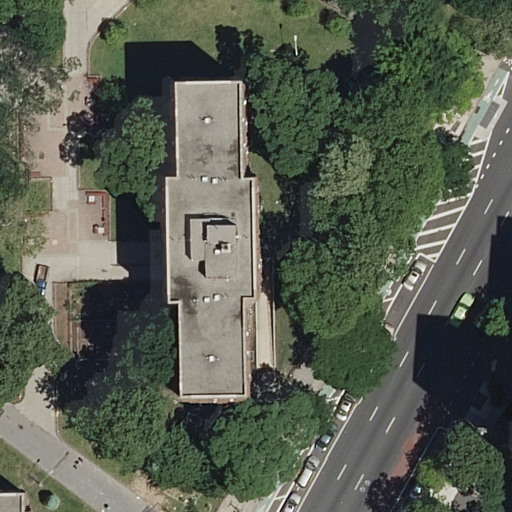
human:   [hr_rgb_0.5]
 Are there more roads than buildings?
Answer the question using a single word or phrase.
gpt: yes

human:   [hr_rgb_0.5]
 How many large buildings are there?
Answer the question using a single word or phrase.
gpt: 2

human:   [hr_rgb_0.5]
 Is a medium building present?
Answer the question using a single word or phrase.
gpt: no

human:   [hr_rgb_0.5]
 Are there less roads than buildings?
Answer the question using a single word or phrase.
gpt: no

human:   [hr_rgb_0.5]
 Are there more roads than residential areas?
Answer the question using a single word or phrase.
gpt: yes

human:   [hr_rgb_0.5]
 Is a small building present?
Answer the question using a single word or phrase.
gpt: no

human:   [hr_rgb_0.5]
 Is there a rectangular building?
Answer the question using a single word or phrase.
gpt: no

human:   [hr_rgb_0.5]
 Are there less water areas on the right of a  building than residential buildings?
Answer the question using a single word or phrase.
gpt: yes

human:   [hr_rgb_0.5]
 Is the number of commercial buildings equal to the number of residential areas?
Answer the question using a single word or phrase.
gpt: no

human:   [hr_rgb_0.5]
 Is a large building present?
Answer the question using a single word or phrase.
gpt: yes

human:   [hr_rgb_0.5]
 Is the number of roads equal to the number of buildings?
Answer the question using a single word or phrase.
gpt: no

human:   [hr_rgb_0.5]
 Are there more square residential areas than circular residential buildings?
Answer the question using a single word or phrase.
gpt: no

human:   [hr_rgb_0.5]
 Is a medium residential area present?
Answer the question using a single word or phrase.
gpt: no

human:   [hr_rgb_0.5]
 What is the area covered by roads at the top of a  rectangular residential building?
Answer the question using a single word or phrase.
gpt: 0m2

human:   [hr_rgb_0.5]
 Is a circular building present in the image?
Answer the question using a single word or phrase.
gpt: no

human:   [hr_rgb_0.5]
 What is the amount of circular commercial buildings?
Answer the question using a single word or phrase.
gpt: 0

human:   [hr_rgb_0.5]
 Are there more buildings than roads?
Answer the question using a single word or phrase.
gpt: no

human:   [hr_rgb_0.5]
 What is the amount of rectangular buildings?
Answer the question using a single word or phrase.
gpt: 0

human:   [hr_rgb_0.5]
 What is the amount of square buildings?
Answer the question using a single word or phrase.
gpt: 0

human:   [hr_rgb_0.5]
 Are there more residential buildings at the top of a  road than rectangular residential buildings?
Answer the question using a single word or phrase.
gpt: yes

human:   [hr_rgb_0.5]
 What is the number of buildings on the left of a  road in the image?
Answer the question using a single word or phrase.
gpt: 2

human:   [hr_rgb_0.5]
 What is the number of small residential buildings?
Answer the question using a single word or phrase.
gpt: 0

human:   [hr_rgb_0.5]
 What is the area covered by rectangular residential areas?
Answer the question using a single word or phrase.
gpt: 9174m2

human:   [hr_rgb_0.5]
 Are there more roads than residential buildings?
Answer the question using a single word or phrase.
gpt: yes

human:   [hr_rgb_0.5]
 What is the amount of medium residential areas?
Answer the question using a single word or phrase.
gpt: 0

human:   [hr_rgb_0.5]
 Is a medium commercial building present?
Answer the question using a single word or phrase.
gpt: no

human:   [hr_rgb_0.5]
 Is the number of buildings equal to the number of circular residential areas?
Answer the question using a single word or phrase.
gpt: no

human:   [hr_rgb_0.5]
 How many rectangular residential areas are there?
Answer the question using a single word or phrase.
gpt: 1

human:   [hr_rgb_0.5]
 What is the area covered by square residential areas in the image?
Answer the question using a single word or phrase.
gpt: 0m2

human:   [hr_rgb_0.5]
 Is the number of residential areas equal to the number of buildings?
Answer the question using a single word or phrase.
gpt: no

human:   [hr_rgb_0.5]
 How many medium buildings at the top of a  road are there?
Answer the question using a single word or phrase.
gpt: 0

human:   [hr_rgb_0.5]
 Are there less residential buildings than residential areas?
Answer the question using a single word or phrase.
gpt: no

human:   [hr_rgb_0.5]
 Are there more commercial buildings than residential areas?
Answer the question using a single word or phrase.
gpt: no

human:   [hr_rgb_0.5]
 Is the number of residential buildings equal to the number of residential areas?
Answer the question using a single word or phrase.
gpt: no

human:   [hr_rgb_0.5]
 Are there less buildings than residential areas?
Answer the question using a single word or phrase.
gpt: no

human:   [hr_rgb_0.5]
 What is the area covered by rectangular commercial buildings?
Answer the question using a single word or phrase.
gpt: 0m2